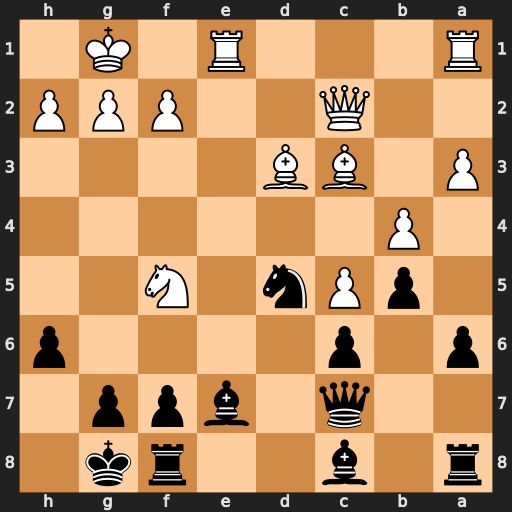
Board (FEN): r1b2rk1/2q1bpp1/p1p4p/1pPn1N2/1P6/P1BB4/2Q2PPP/R3R1K1
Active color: b
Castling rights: -
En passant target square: -
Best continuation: Bxf5 Bxf5 Nxc3 Qxc3 Bf6